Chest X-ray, PA view. Patient: 52 years old, sex F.
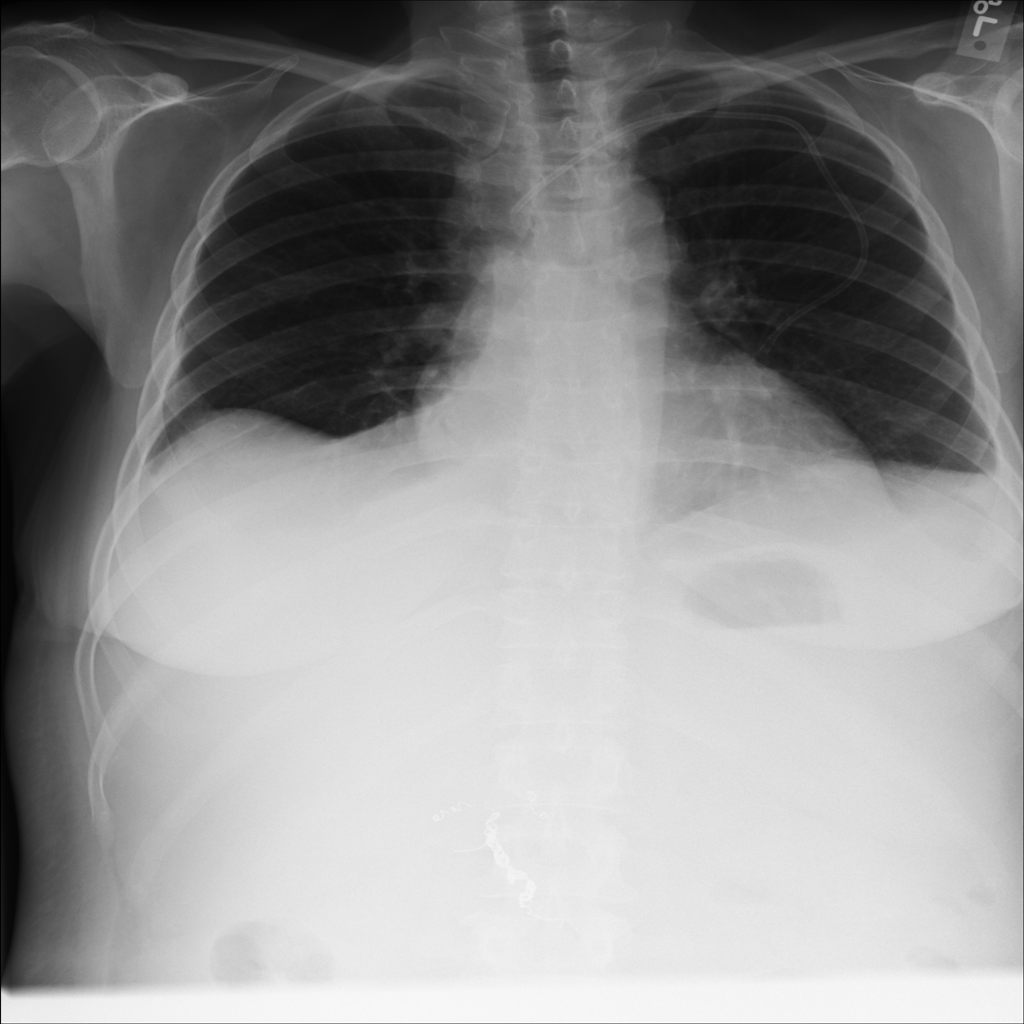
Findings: No Finding